Interaction volume radius: 10 \u00c5
Interaction volume height: 30 \u00c5
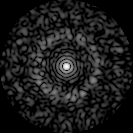
Disorder parameter: 0.8347